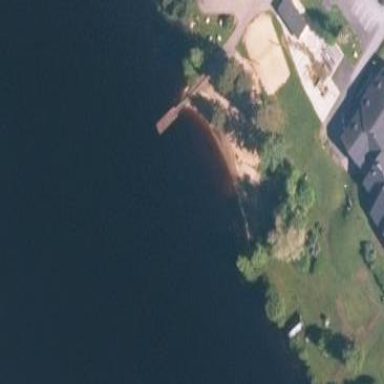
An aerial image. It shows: Swimming area within leisure land.